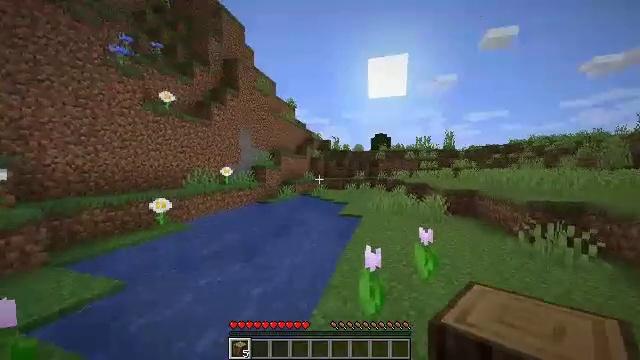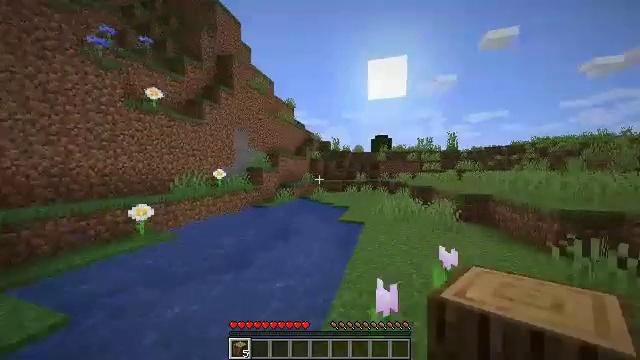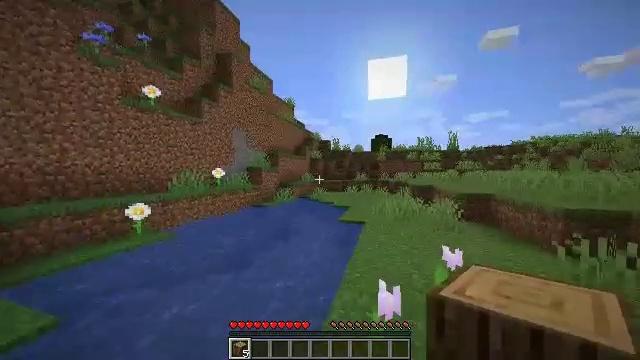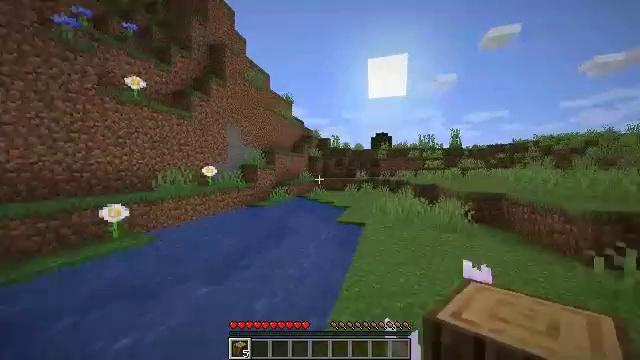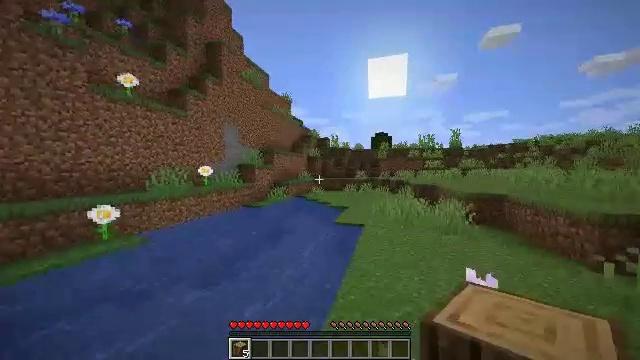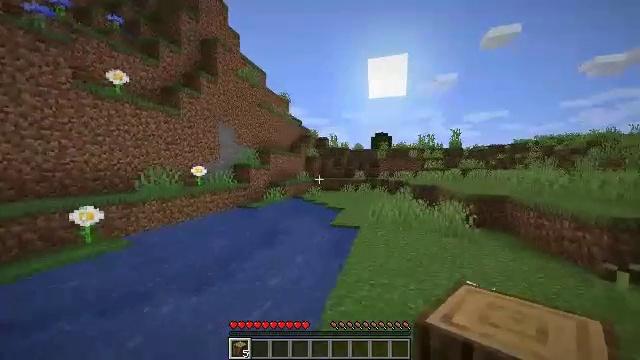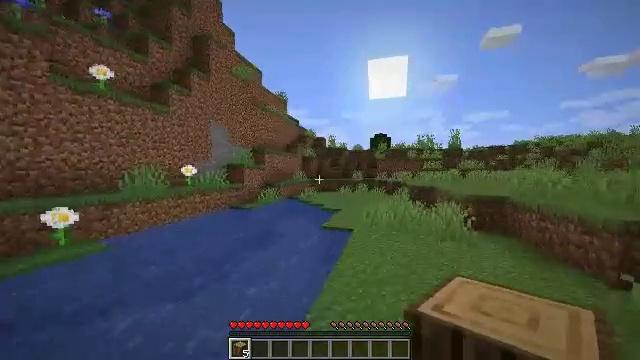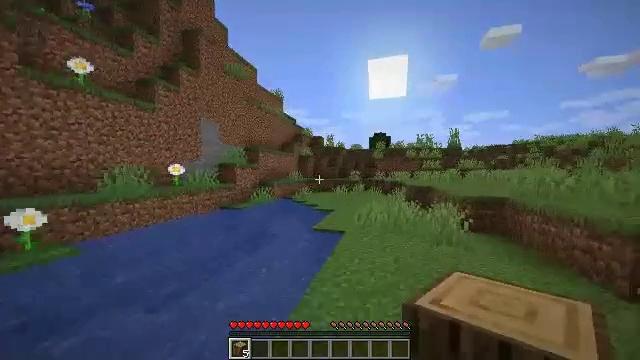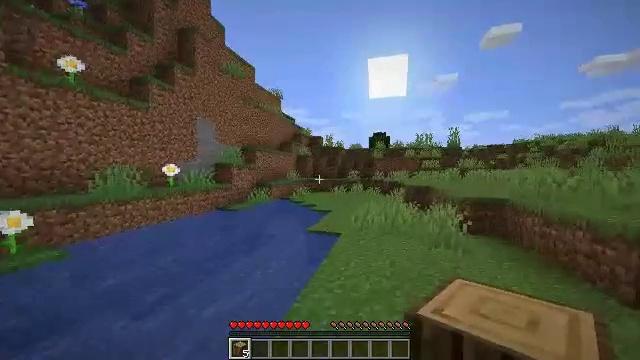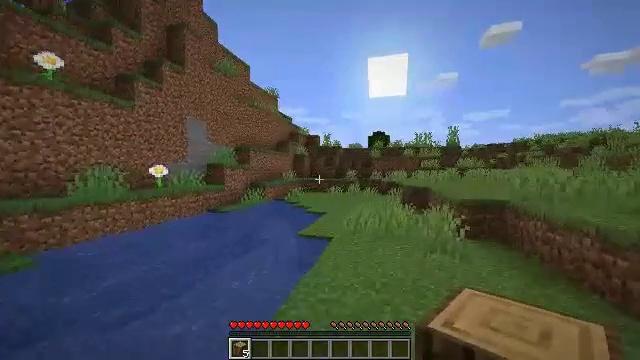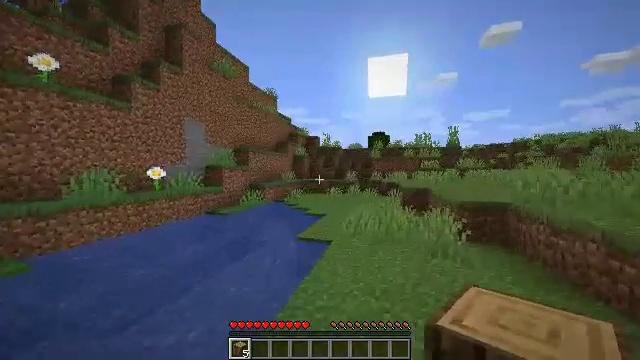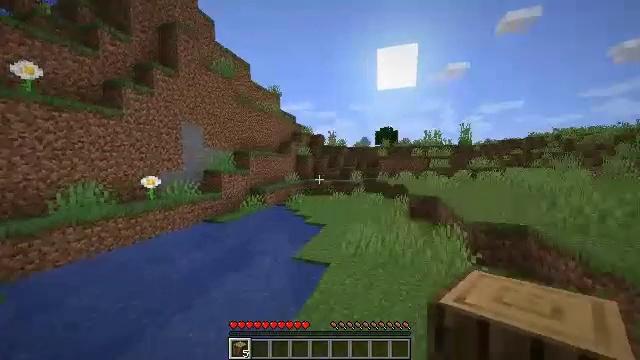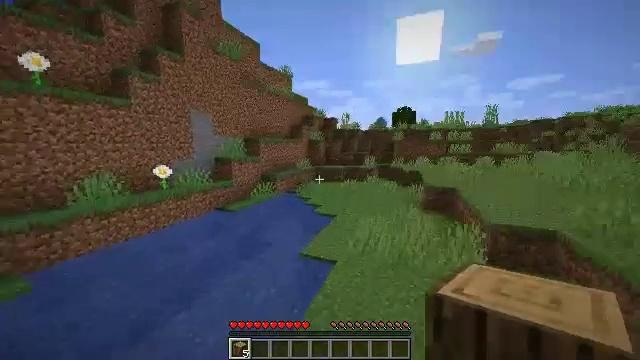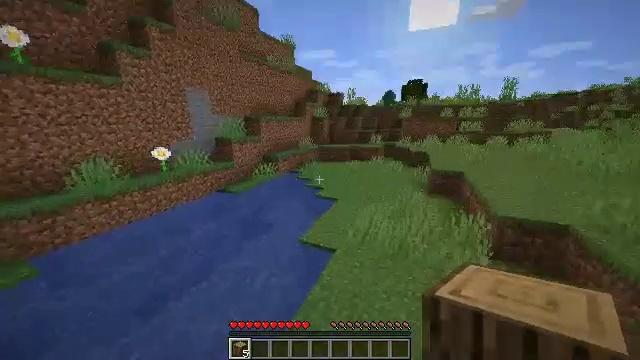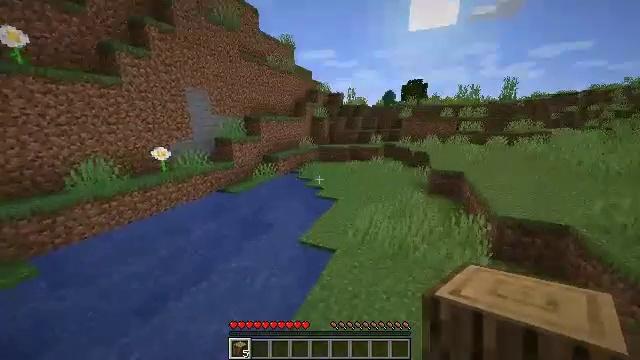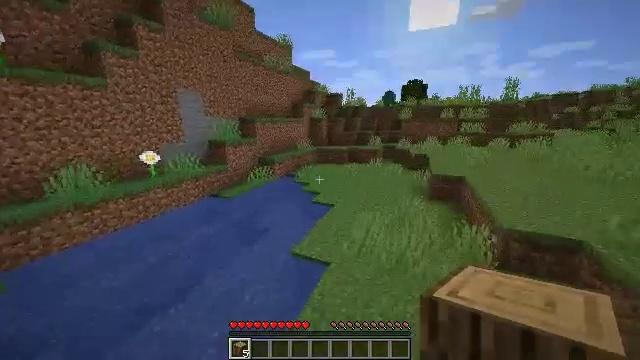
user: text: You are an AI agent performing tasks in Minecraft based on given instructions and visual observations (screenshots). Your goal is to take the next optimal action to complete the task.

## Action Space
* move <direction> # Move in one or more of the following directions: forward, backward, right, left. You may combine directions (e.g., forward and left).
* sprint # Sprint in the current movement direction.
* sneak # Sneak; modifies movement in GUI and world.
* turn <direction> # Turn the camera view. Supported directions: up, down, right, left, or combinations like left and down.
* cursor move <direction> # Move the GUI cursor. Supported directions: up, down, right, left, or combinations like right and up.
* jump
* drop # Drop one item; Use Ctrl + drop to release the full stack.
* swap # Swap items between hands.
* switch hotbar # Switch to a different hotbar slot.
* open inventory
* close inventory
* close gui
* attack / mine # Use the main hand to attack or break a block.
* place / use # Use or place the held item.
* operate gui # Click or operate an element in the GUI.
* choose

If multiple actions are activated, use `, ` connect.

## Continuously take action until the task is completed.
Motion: motion action
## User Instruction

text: Make oak planks with an oak log in your inventory.
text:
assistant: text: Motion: move forward, sprint, jump
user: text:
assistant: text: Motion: move forward, sprint, jump
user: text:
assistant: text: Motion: move forward and move right, sprint, jump
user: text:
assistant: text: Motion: move forward and move right, sprint, jump
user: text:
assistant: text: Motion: move forward and move right, sprint, jump
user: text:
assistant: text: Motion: move forward and move right, sprint, jump
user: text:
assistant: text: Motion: move forward and move right, sprint, jump
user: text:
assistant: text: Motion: move forward and move right, sprint, jump
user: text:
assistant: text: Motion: move forward and move right, sprint, jump
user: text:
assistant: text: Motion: move forward and move right, sprint, jump
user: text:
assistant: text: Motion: move forward, sprint, turn left and down, jump
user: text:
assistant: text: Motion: move forward, sprint, turn left and down, jump
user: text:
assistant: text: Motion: move forward, sprint, turn left and down, jump
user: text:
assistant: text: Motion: move forward, sprint, jump
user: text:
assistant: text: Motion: move forward, sprint, jump
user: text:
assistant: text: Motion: move forward, sprint, jump
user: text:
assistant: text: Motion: move forward, sprint, jump
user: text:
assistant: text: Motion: move forward, sprint, jump
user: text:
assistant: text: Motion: move forward, sprint, jump, open inventory
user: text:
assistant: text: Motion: move forward, sprint, jump, open inventory
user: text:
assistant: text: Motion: move forward, sprint, jump, open inventory
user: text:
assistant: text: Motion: move forward, sprint, cursor move down, open inventory
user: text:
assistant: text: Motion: cursor move left and down
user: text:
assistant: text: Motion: cursor move left and down
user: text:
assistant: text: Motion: no_op
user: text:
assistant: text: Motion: cursor move left
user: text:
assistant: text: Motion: no_op
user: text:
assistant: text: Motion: no_op
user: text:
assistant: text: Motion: operate gui
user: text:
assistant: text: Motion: operate gui